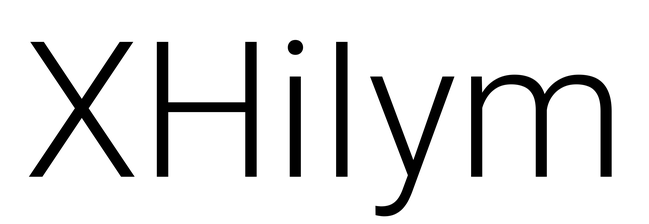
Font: Roboto_Light